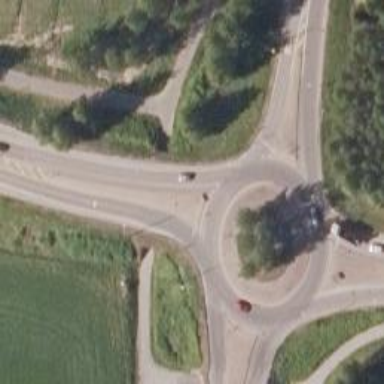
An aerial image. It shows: Asphalt road marked as trunk highway leading to roundabout.